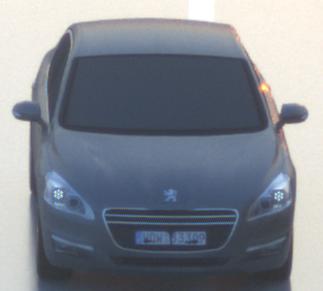
Make: Peugeot
Model: 508 120 VTi
Detailed model: 508 (I) Limousine
Model produced from: 2011/03
Model produced until: 2014/05
Doors: 4
Color: gray
Road condition: wet road
Daytime: sunrise or sunset
Contrast: medium contrast